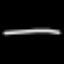
Label: line